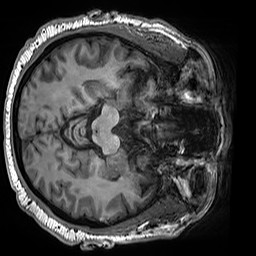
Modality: T1w
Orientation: axial
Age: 60
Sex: male
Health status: healthy
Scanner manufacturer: siemens
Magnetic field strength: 3 T
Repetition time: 2.5 s
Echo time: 0.00299 s